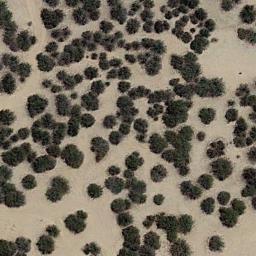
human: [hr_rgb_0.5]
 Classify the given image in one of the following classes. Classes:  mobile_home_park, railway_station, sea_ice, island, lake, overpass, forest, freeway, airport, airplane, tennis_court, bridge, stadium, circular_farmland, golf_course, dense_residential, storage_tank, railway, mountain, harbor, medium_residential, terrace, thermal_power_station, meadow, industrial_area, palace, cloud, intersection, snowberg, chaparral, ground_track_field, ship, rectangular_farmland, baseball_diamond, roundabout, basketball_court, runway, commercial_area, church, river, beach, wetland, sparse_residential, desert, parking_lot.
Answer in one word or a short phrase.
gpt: chaparral